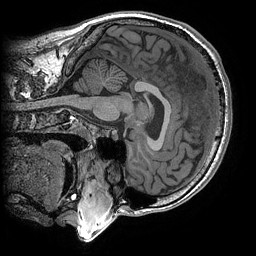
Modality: T1w
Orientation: sagittal
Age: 29
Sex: male
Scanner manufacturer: ge
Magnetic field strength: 3 T
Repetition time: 0.008184 s
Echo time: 0.003192 s